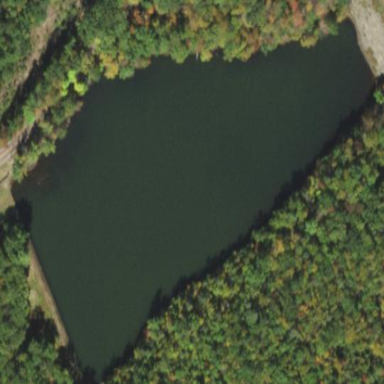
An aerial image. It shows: Reservoir of natural water.